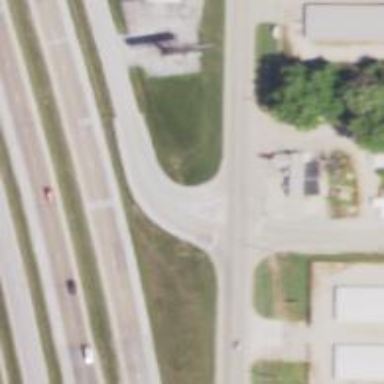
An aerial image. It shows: Solid stop line on the road marking.